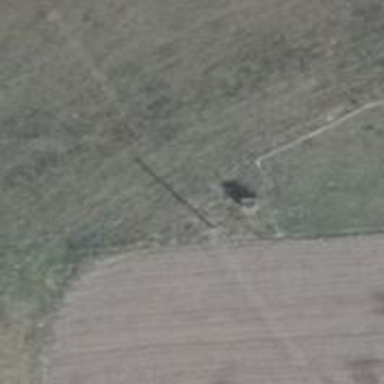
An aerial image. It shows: Power pole.